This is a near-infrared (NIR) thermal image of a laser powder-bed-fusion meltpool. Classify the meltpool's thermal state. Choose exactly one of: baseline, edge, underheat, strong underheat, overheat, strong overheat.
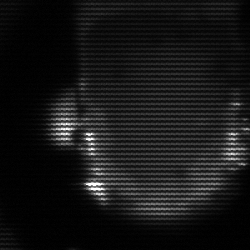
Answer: baseline